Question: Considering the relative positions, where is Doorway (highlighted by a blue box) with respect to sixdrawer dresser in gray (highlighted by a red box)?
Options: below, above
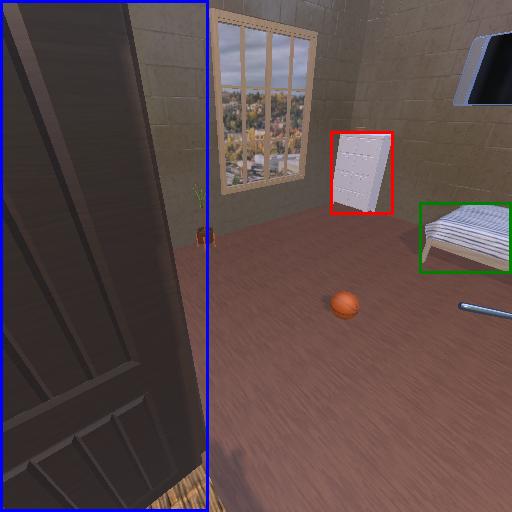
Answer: below